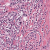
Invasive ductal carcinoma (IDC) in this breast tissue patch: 1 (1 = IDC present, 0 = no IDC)